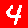
Digit: 4